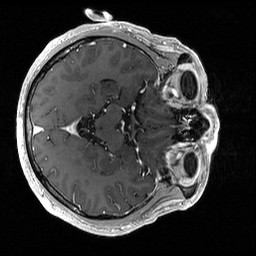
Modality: T1w
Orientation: axial
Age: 60
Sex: male